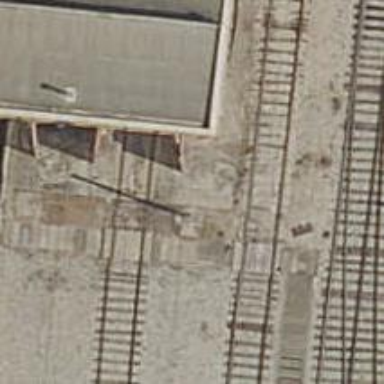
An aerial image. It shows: Rail yard with electrified contact lines for the trains.